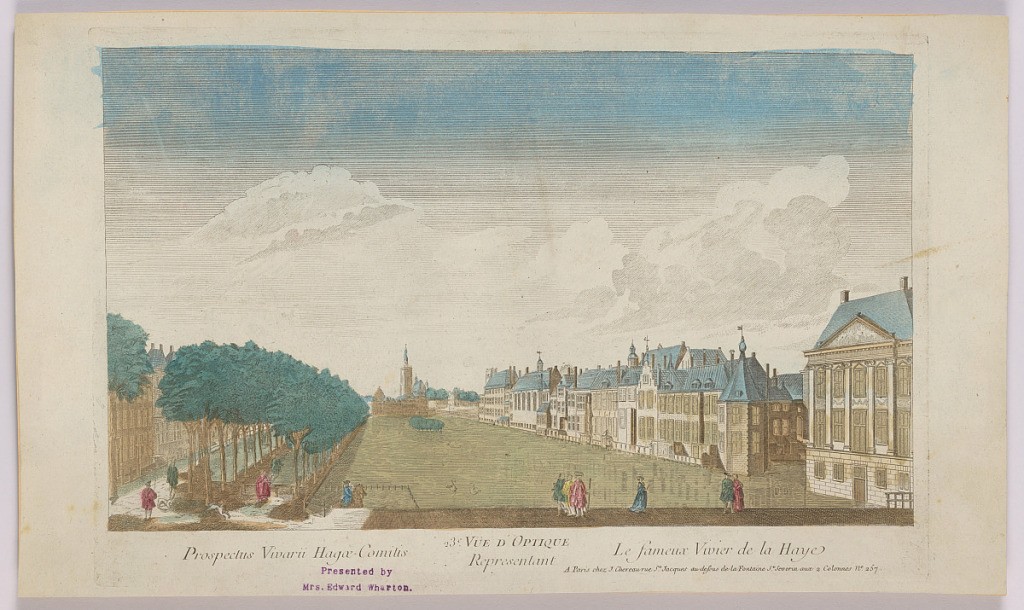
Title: Peep-Show Print
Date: mid-18th century
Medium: Engraving and brush and wash on paper
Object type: Print
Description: Peep-show print